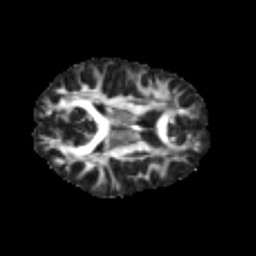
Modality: FA
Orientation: axial
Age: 20
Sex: female
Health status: healthy